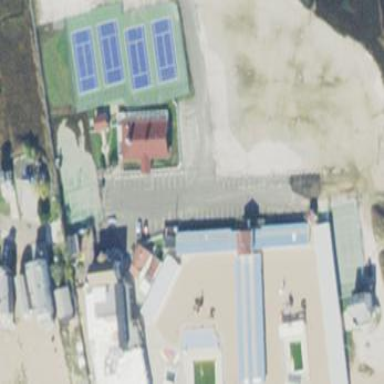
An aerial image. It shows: Beach resort.